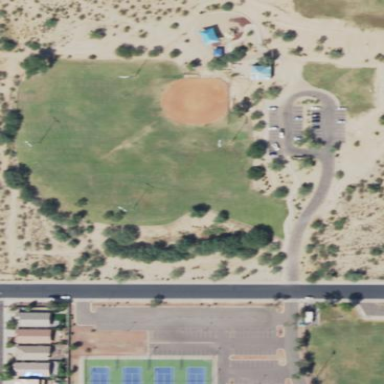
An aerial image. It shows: Softball pitch for leisure sports.